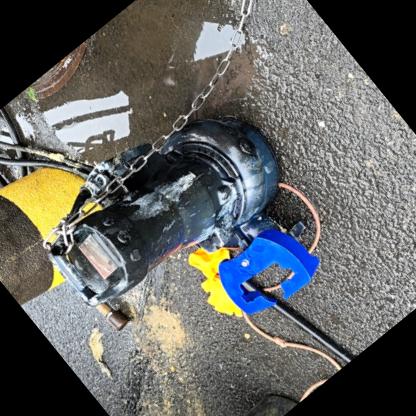
Klasa: inne